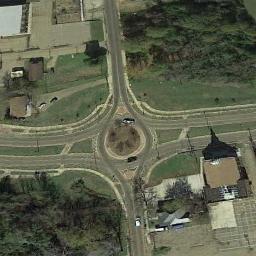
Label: roundabout